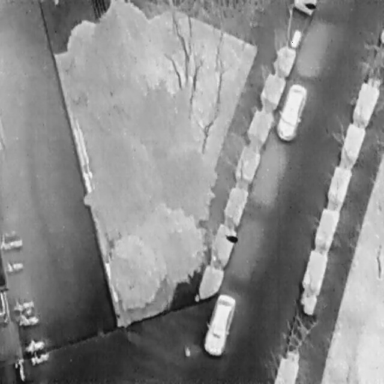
There are two Cars in the infrared image.